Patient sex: F
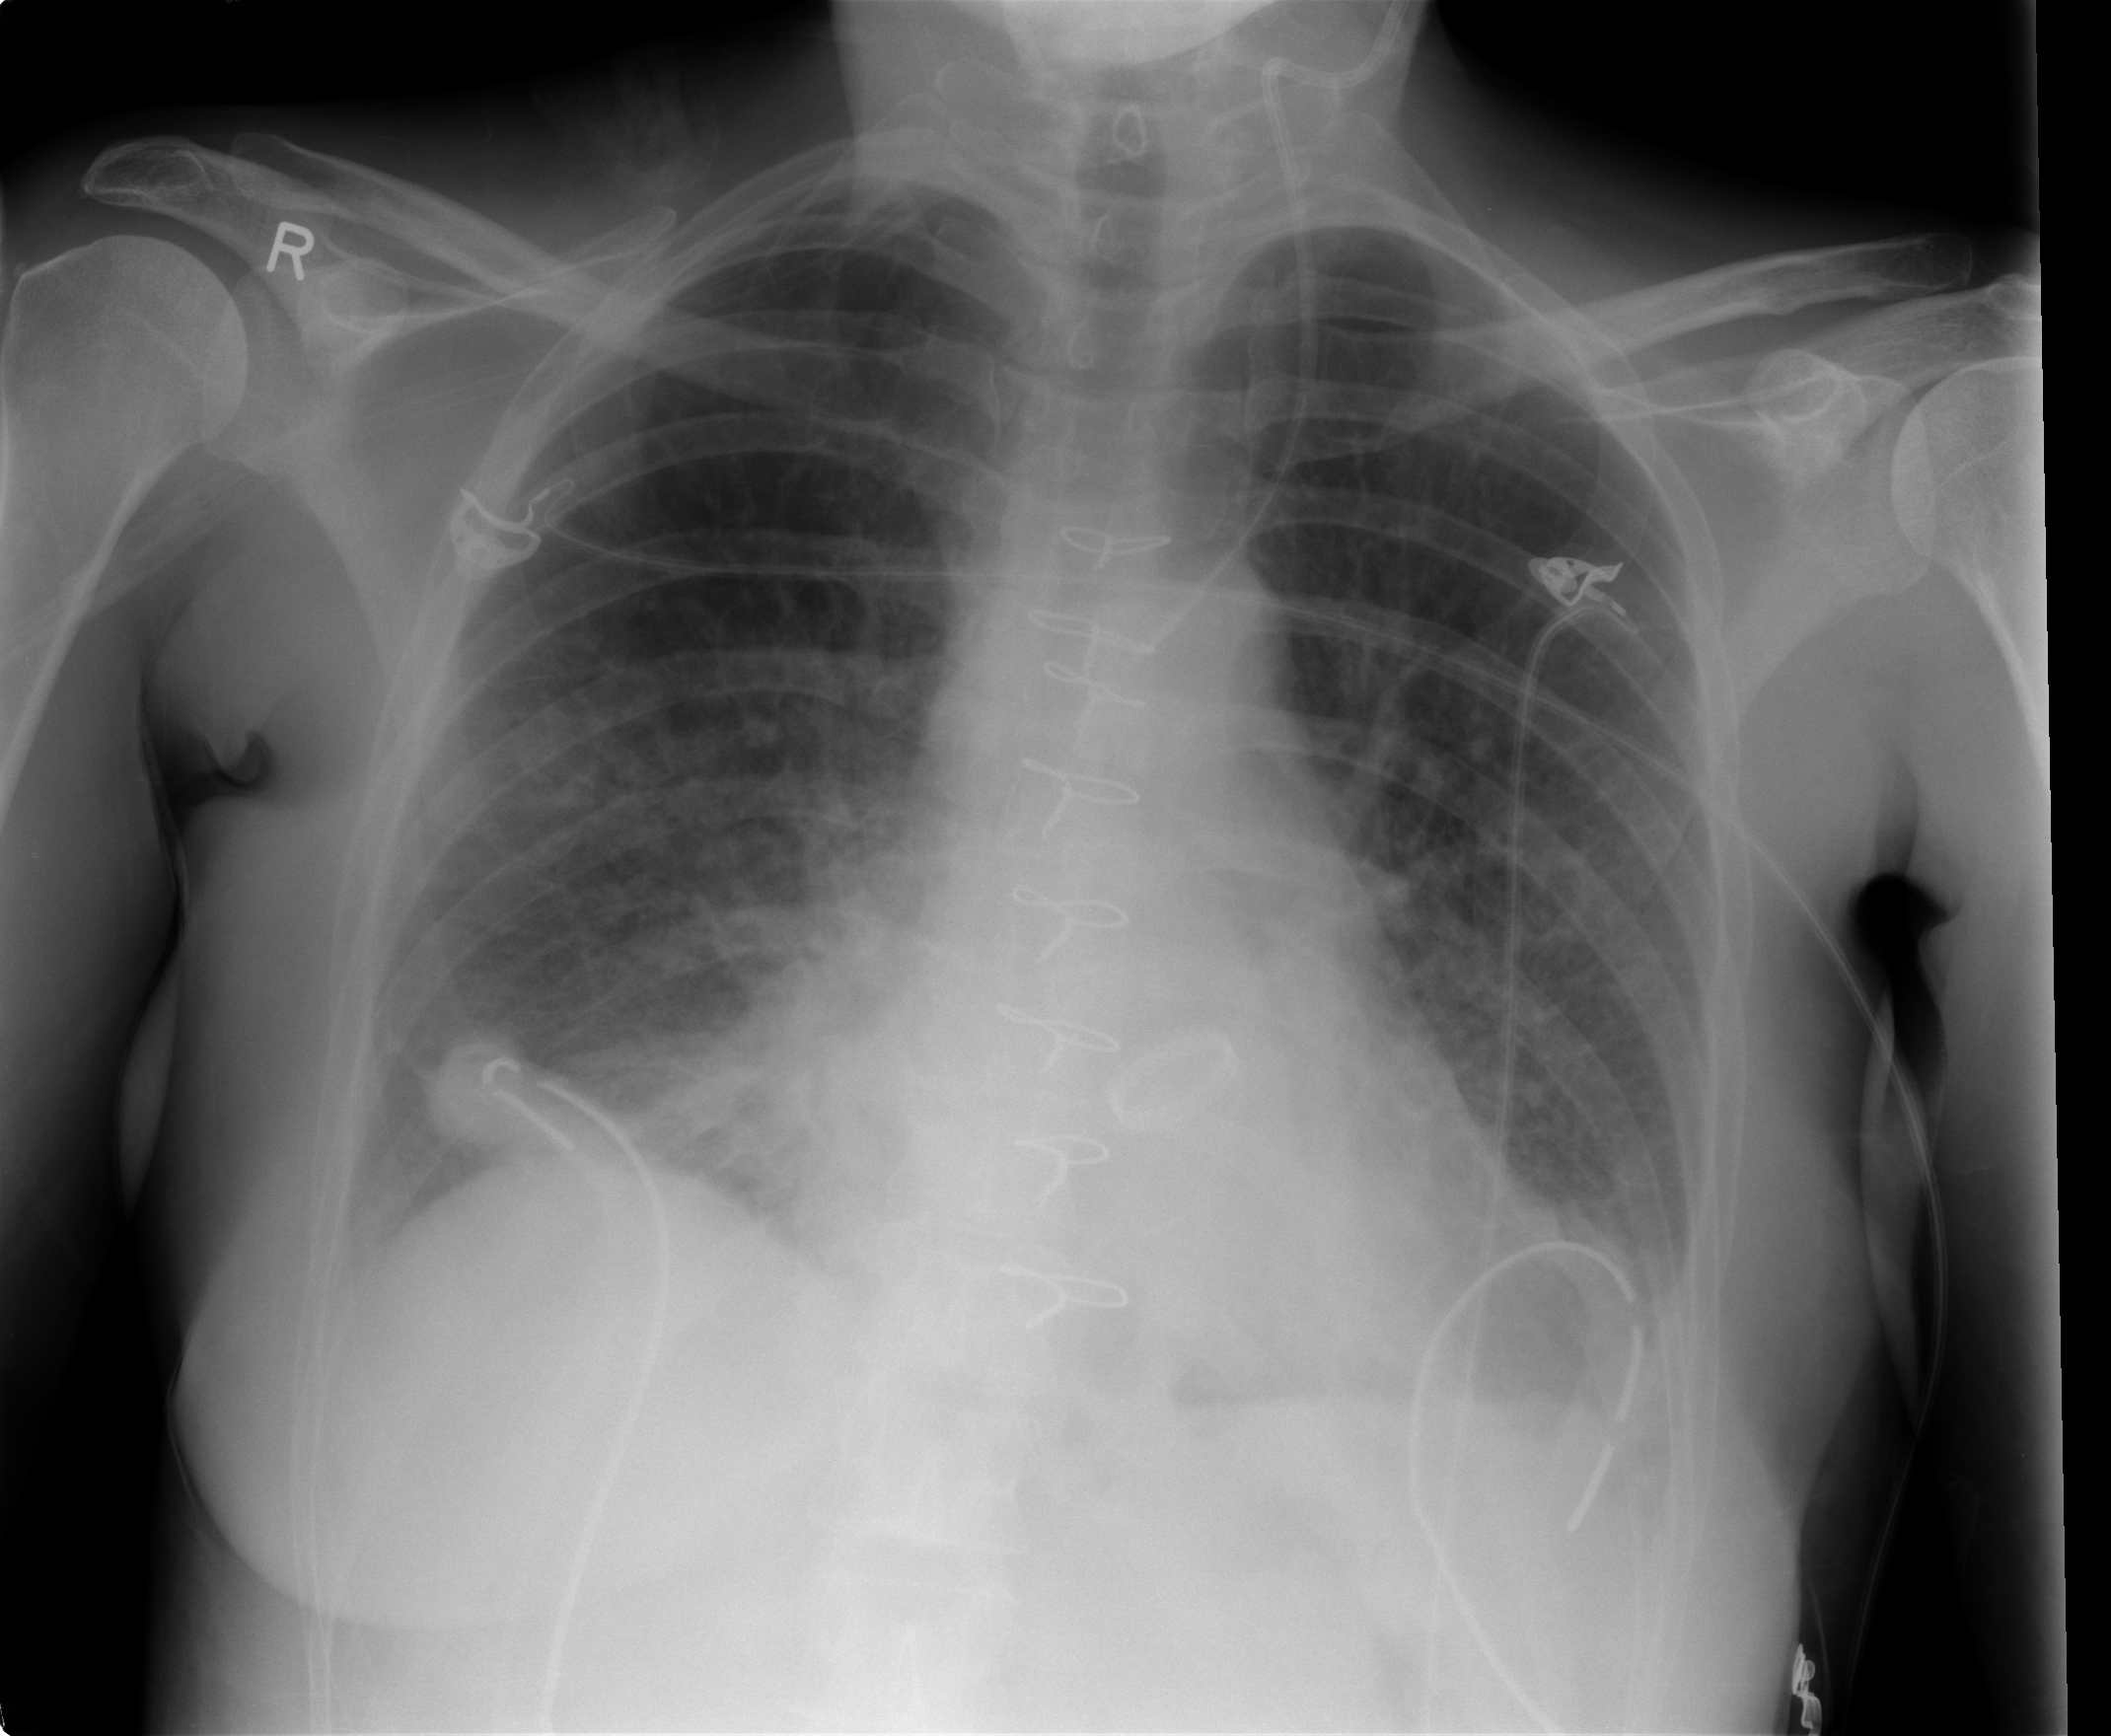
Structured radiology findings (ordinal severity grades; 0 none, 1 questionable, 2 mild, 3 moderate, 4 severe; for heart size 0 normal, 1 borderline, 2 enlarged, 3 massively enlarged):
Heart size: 0
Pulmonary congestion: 2
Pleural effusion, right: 1
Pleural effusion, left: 1
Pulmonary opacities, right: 1
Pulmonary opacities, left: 0
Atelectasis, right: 2
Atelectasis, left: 2